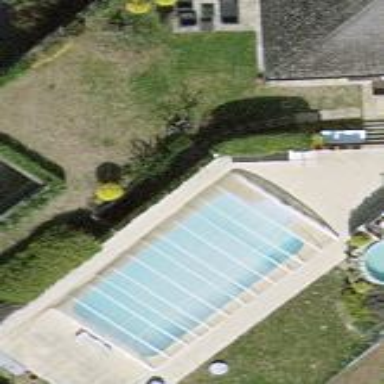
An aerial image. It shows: Outdoor inground swimming pool in leisure land.